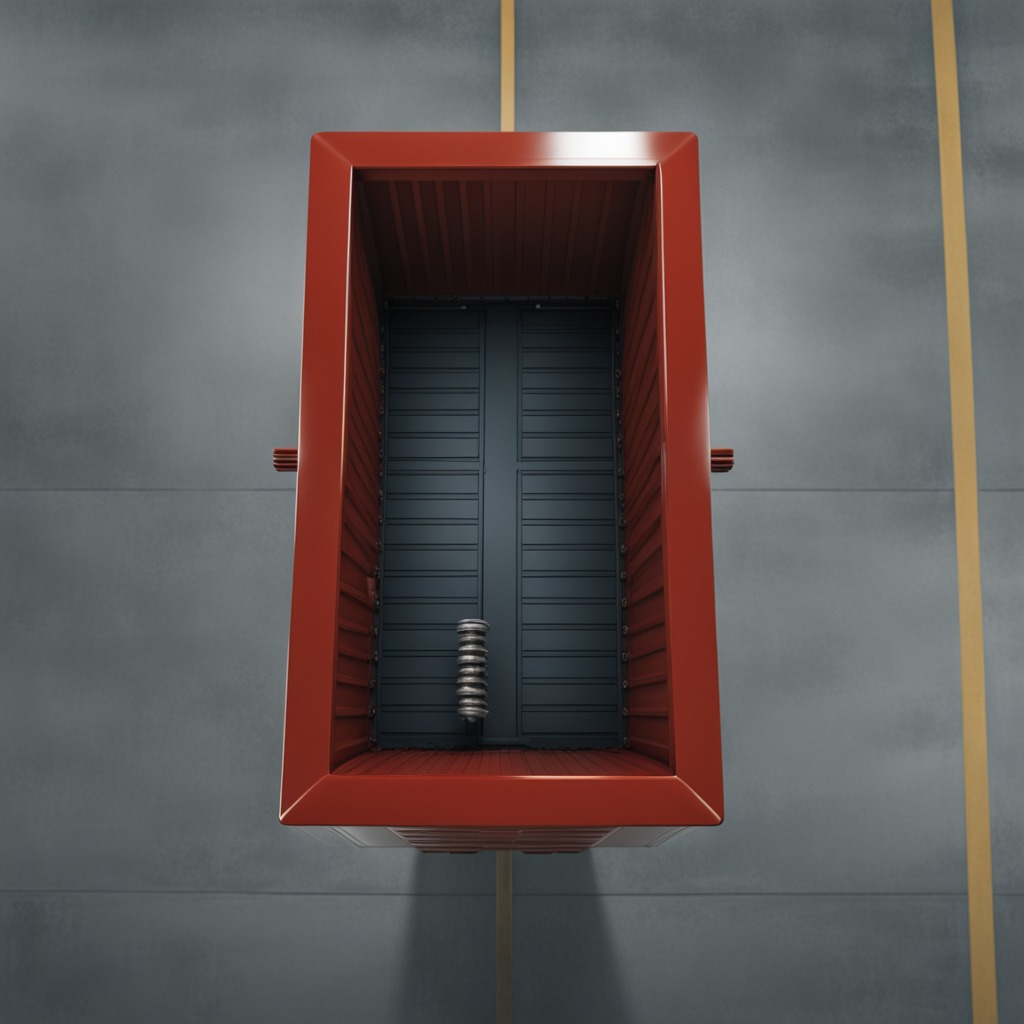
A coiled metal spring is lying on the toolbox surface.